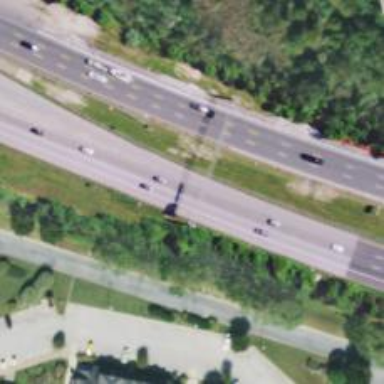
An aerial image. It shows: Toll gantry on the road.